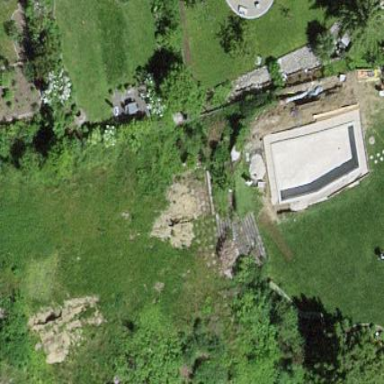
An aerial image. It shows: Garden that is leisure land.